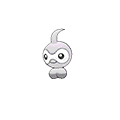
Pok\u00e9mon: castform